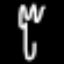
Label: fork